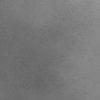
Atmospheric dust classification: dusty